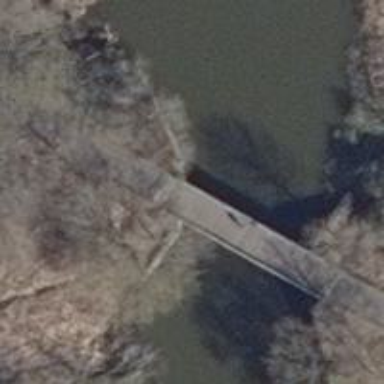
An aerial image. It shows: Path bridge with high-quality grade 1 tracktype.